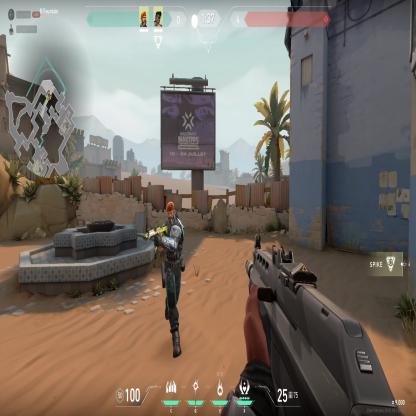
Label: teammate